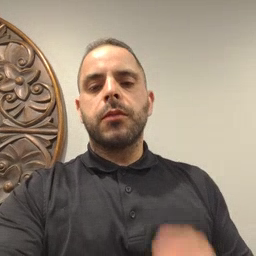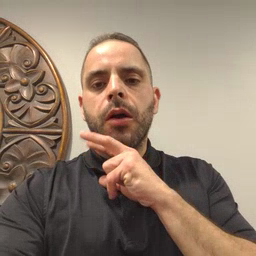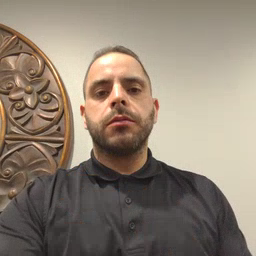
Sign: frog